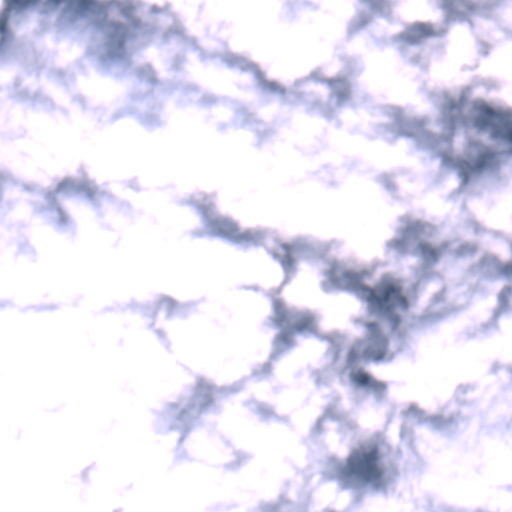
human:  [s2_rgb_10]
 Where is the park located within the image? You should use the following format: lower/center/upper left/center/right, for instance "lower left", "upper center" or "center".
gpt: The park is located in the upper right of the image.
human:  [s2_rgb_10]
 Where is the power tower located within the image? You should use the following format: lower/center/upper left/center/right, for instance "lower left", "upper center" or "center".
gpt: The power tower is located in the left of the image.
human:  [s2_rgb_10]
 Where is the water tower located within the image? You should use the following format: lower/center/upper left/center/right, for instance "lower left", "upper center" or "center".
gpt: The water tower is located in the upper left of the image.
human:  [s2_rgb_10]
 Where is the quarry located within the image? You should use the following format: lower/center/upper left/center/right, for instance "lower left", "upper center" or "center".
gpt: There is no quarry in the image.